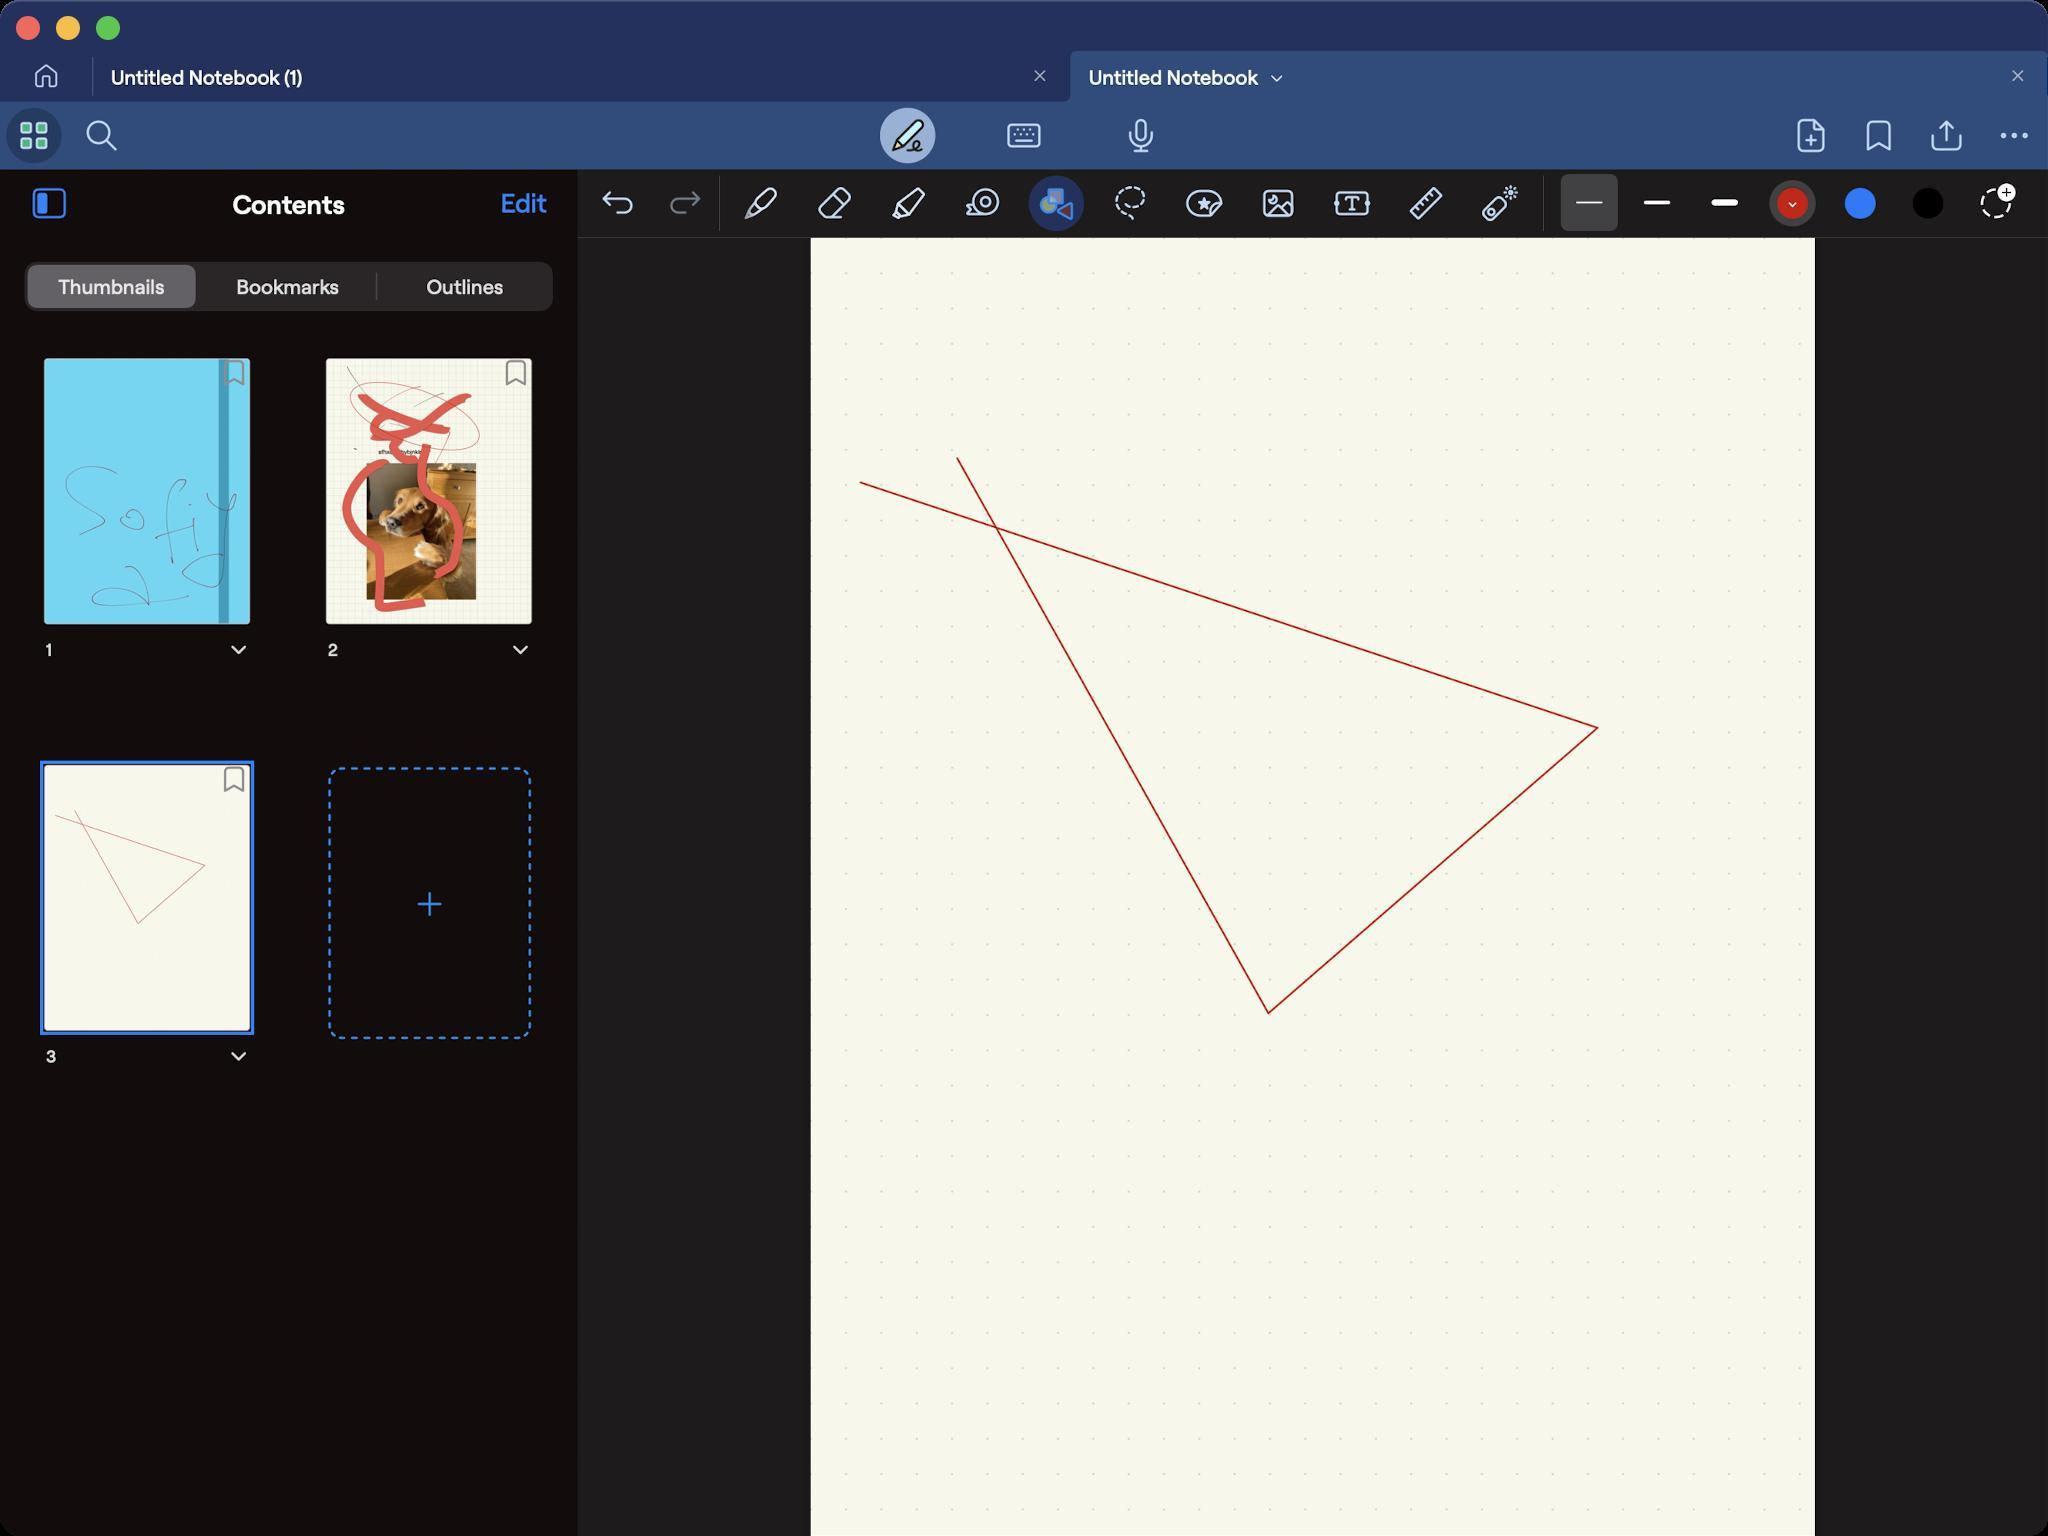
Accessibility tree:
{"name": "Untitled_Notebook", "role": "AXWindow", "description": null, "role_description": "standard window", "value": null, "position": "352.00;95.00", "size": "1024;768", "children": [{"name": null, "role": "AXGroup", "description": null, "role_description": "group", "value": null, "position": "0.00;0.00", "size": "1024;768", "children": [{"name": null, "role": "AXGroup", "description": null, "role_description": "group", "value": null, "position": "0.00;0.00", "size": "1024;28", "children": []}, {"name": null, "role": "AXGroup", "description": null, "role_description": "group", "value": null, "position": "0.00;0.00", "size": "1024;15", "children": []}, {"name": null, "role": "AXGroup", "description": null, "role_description": "group", "value": null, "position": "0.00;0.00", "size": "1024;768", "children": [{"name": null, "role": "AXButton", "description": "Home", "role_description": "button", "value": null, "position": "0.00;25.41", "size": "46;25", "children": []}, {"name": null, "role": "AXGroup", "description": null, "role_description": "collection", "value": null, "position": "46.20;25.41", "size": "978;25", "children": [{"name": null, "role": "AXStaticText", "description": "Tab Untitled Notebook (1)", "role_description": "text", "value": null, "position": "46.20;25.41", "size": "489;25", "children": []}, {"name": null, "role": "AXStaticText", "description": "Tab Untitled Notebook", "role_description": "text", "value": null, "position": "535.15;25.41", "size": "489;25", "children": []}]}, {"name": null, "role": "AXGroup", "description": "Toolbar", "role_description": "group", "value": null, "position": "0.00;50.82", "size": "1024;34", "children": [{"name": null, "role": "AXGroup", "description": null, "role_description": "group", "value": null, "position": "0.00;50.82", "size": "1024;34", "children": [{"name": null, "role": "AXButton", "description": "Study Navigator", "role_description": "button", "value": null, "position": "0.00;53.13", "size": "34;29", "children": []}, {"name": null, "role": "AXButton", "description": "Search", "role_description": "button", "value": null, "position": "33.88;53.13", "size": "34;29", "children": []}, {"name": null, "role": "AXButton", "description": "Read only", "role_description": "button", "value": null, "position": "436.59;53.13", "size": "34;29", "children": []}, {"name": null, "role": "AXButton", "description": "typing", "role_description": "button", "value": null, "position": "495.11;53.13", "size": "34;29", "children": []}, {"name": null, "role": "AXButton", "description": "Record", "role_description": "button", "value": null, "position": "553.63;53.13", "size": "34;29", "children": []}, {"name": null, "role": "AXButton", "description": "Add", "role_description": "button", "value": null, "position": "888.58;53.90", "size": "34;28", "children": []}, {"name": null, "role": "AXButton", "description": "Bookmark", "role_description": "button", "value": null, "position": "922.46;53.90", "size": "34;28", "children": []}, {"name": null, "role": "AXButton", "description": "Share", "role_description": "button", "value": null, "position": "956.34;53.90", "size": "34;28", "children": []}, {"name": null, "role": "AXButton", "description": "More", "role_description": "button", "value": null, "position": "990.22;53.90", "size": "34;28", "children": []}]}]}, {"name": null, "role": "AXGroup", "description": null, "role_description": "group", "value": null, "position": "0.00;84.70", "size": "289;684", "children": [{"name": null, "role": "AXGroup", "description": "Toolbar", "role_description": "group", "value": null, "position": "0.00;84.70", "size": "289;34", "children": [{"name": null, "role": "AXGroup", "description": null, "role_description": "group", "value": null, "position": "0.00;84.70", "size": "289;34", "children": [{"name": null, "role": "AXButton", "description": "sidebar", "role_description": "button", "value": null, "position": "0.00;84.70", "size": "38;34", "children": []}, {"name": null, "role": "AXStaticText", "description": "Contents", "role_description": "text", "value": null, "position": "116.27;93.94", "size": "56;16", "children": []}, {"name": null, "role": "AXButton", "description": "Edit", "role_description": "button", "value": null, "position": "244.09;84.70", "size": "45;34", "children": []}]}]}, {"name": null, "role": "AXTabGroup", "description": null, "role_description": "tab group", "value": null, "position": "12.32;130.90", "size": "264;25", "children": [{"name": null, "role": "AXRadioButton", "description": "Thumbnails", "role_description": "tab", "value": 1, "position": "12.32;130.90", "size": "87;25", "children": []}, {"name": null, "role": "AXRadioButton", "description": "Bookmarks", "role_description": "tab", "value": 0, "position": "100.10;130.90", "size": "88;25", "children": []}, {"name": null, "role": "AXRadioButton", "description": "Outlines", "role_description": "tab", "value": 0, "position": "188.65;130.90", "size": "88;25", "children": []}]}, {"name": null, "role": "AXGroup", "description": null, "role_description": "collection", "value": null, "position": "0.00;167.09", "size": "289;601", "children": [{"name": null, "role": "AXStaticText", "description": "Page 1", "role_description": "text", "value": null, "position": "12.32;174.79", "size": "123;185", "children": []}, {"name": null, "role": "AXStaticText", "description": "Page 2", "role_description": "text", "value": null, "position": "153.23;174.79", "size": "123;185", "children": []}, {"name": null, "role": "AXStaticText", "description": "Page 3", "role_description": "text", "value": null, "position": "12.32;378.07", "size": "123;185", "children": []}, {"name": null, "role": "AXButton", "description": "New", "role_description": "button", "value": null, "position": "153.23;378.07", "size": "123;185", "children": []}]}]}, {"name": null, "role": "AXGroup", "description": null, "role_description": "group", "value": null, "position": "288.75;84.70", "size": "735;34", "children": [{"name": null, "role": "AXGroup", "description": null, "role_description": "group", "value": "undoRedoStackView", "position": "288.75;84.70", "size": "74;34", "children": [{"name": null, "role": "AXButton", "description": "tool undo", "role_description": "button", "value": null, "position": "291.83;84.70", "size": "34;34", "children": []}, {"name": null, "role": "AXButton", "description": "tool redo", "role_description": "button", "value": null, "position": "325.71;84.70", "size": "34;34", "children": []}]}, {"name": null, "role": "AXGroup", "description": null, "role_description": "group", "value": "toolsStackView", "position": "363.44;84.70", "size": "408;34", "children": [{"name": null, "role": "AXButton", "description": "tool fountainpen", "role_description": "button", "value": null, "position": "366.52;84.70", "size": "28;34", "children": []}, {"name": null, "role": "AXButton", "description": "tool segment eraser", "role_description": "button", "value": null, "position": "403.48;84.70", "size": "28;34", "children": []}, {"name": null, "role": "AXButton", "description": "tool highlighter", "role_description": "button", "value": null, "position": "440.44;84.70", "size": "28;34", "children": []}, {"name": null, "role": "AXButton", "description": "tool tape", "role_description": "button", "value": null, "position": "477.40;84.70", "size": "28;34", "children": []}, {"name": null, "role": "AXButton", "description": "tool shapes", "role_description": "button", "value": null, "position": "514.36;84.70", "size": "28;34", "children": []}, {"name": null, "role": "AXButton", "description": "tool lasso", "role_description": "button", "value": null, "position": "551.32;84.70", "size": "28;34", "children": []}, {"name": null, "role": "AXButton", "description": "tool elements", "role_description": "button", "value": null, "position": "588.28;84.70", "size": "28;34", "children": []}, {"name": null, "role": "AXButton", "description": "tool image", "role_description": "button", "value": null, "position": "625.24;84.70", "size": "28;34", "children": []}, {"name": null, "role": "AXButton", "description": "tool texttool", "role_description": "button", "value": null, "position": "662.20;84.70", "size": "28;34", "children": []}, {"name": null, "role": "AXButton", "description": "tool ruler", "role_description": "button", "value": null, "position": "699.16;84.70", "size": "28;34", "children": []}, {"name": null, "role": "AXButton", "description": "tool laser", "role_description": "button", "value": null, "position": "736.12;84.70", "size": "28;34", "children": []}, {"name": null, "role": "AXButton", "description": "tool timer", "role_description": "button", "value": null, "position": "773.08;84.70", "size": "28;34", "children": []}]}, {"name": null, "role": "AXGroup", "description": null, "role_description": "group", "value": "penSizeAndColorStackView", "position": "771.54;84.70", "size": "253;34", "children": [{"name": null, "role": "AXGroup", "description": null, "role_description": "collection", "value": null, "position": "777.70;84.70", "size": "246;34", "children": [{"name": null, "role": "AXGroup", "description": null, "role_description": "group", "value": null, "position": "780.78;87.78", "size": "28;28", "children": [{"name": null, "role": "AXButton", "description": "Thickness picker 1", "role_description": "button", "value": "0.3 mm", "position": "780.01;81.62", "size": "29;39", "children": []}]}, {"name": null, "role": "AXGroup", "description": null, "role_description": "group", "value": null, "position": "814.66;87.78", "size": "28;28", "children": [{"name": null, "role": "AXButton", "description": "Thickness picker 2", "role_description": "button", "value": "0.9 mm", "position": "813.89;81.62", "size": "29;39", "children": []}]}, {"name": null, "role": "AXGroup", "description": null, "role_description": "group", "value": null, "position": "848.54;87.78", "size": "28;28", "children": [{"name": null, "role": "AXButton", "description": "Thickness picker 3", "role_description": "button", "value": "1.5 mm", "position": "847.77;81.62", "size": "29;39", "children": []}]}, {"name": null, "role": "AXGroup", "description": null, "role_description": "group", "value": null, "position": "882.42;87.78", "size": "28;28", "children": [{"name": null, "role": "AXButton", "description": "Color picker 1", "role_description": "button", "value": "Red 82% Green 0% Blue 0%", "position": "882.42;87.78", "size": "28;28", "children": []}]}, {"name": null, "role": "AXGroup", "description": null, "role_description": "group", "value": null, "position": "916.30;87.78", "size": "28;28", "children": [{"name": null, "role": "AXButton", "description": "Color picker 2", "role_description": "button", "value": "Red 0% Green 48% Blue 100%", "position": "916.30;87.78", "size": "28;28", "children": []}]}, {"name": null, "role": "AXGroup", "description": null, "role_description": "group", "value": null, "position": "950.18;87.78", "size": "28;28", "children": [{"name": null, "role": "AXButton", "description": "Color picker 3", "role_description": "button", "value": "Red 0% Green 0% Blue 0%", "position": "950.18;87.78", "size": "28;28", "children": []}]}, {"name": null, "role": "AXGroup", "description": null, "role_description": "group", "value": null, "position": "984.06;87.78", "size": "28;28", "children": [{"name": null, "role": "AXButton", "description": "Add new color", "role_description": "button", "value": "Add new color", "position": "984.06;87.78", "size": "28;28", "children": []}]}]}]}]}, {"name": null, "role": "AXStaticText", "description": "Document Content Area", "role_description": "text", "value": null, "position": "288.75;118.97", "size": "735;649", "children": []}]}]}, {"name": null, "role": "AXButton", "description": null, "role_description": "close button", "value": null, "position": "7.00;6.00", "size": "14;16", "children": []}, {"name": null, "role": "AXButton", "description": null, "role_description": "full screen button", "value": null, "position": "47.00;6.00", "size": "14;16", "children": [{"name": null, "role": "AXGroup", "description": null, "role_description": "group", "value": null, "position": "47.00;6.00", "size": "14;16", "children": [{"name": null, "role": "AXGroup", "description": null, "role_description": "group", "value": null, "position": "47.00;6.00", "size": "14;16", "children": []}]}]}, {"name": null, "role": "AXButton", "description": null, "role_description": "minimize button", "value": null, "position": "27.00;6.00", "size": "14;16", "children": []}]}